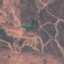
Label: HerbaceousVegetation